Aerial crown-view tile of a tropical tree (Barro Colorado Island, Panama), acquired 20250818:
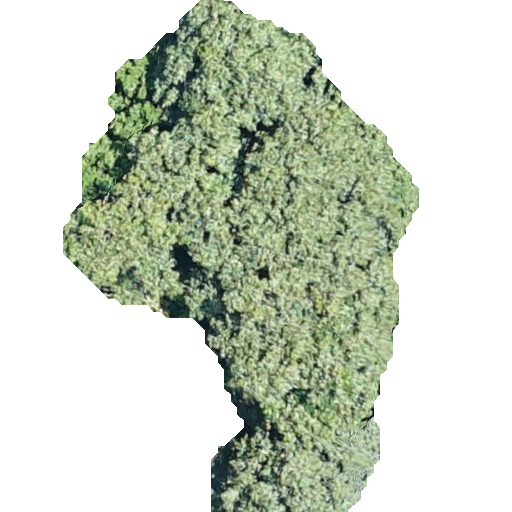
Species: Apeiba membranacea
GBIF accepted scientific name: Apeiba membranacea
Crown area: 165.976 m²